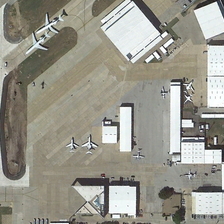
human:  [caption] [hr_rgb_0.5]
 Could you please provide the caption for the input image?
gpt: a long broad runway is near the airport .

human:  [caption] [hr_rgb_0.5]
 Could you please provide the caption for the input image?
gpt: some planes are parked near several buildings respectively in an airport .

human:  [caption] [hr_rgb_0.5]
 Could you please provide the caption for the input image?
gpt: a large number of cars parked near the airport plains .

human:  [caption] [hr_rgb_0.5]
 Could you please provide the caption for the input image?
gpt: some planes are parked near several buildings respectively in an airport .

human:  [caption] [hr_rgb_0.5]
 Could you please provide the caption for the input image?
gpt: a large number of cars parked near the airport plains .